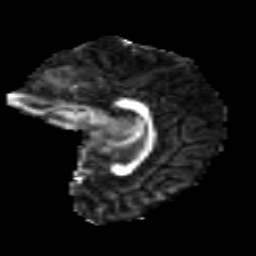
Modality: FA
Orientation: sagittal
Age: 10
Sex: female
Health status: ill
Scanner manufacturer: ge
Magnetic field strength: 3 T
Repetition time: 6.752 s
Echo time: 0.079 s